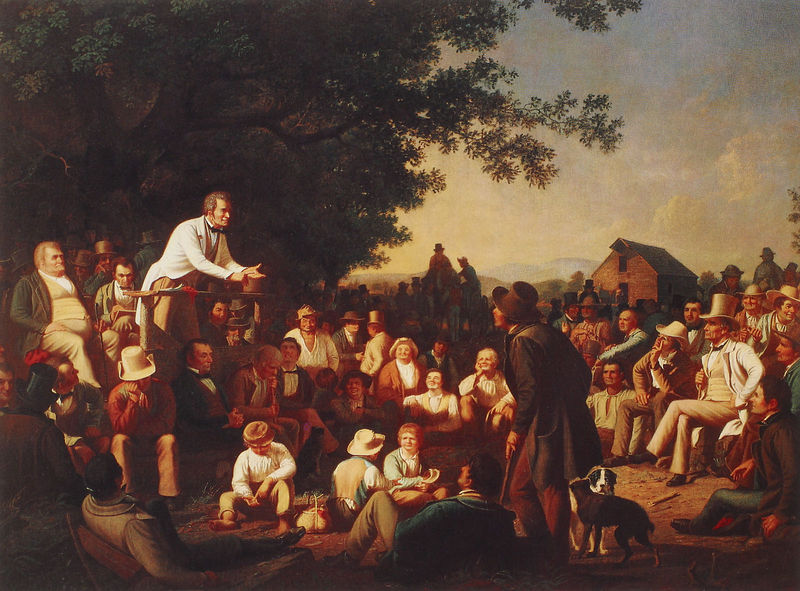
Titel: Stump Speaking
Künstler: George Caleb Bingham
Institution: St. Louis, Boatmen’s Bancshares, Inc.
Schlagwörter: baum, mann, frauen, landschaft, menschen, sitzen, stadt, hüte, männer, tisch, weiss, haus, hunde, park, versammlung, zylinder, gericht, natur, hütte, land, redner, england, kinder, rede, dorf, romantik, frack, menschenmenge, jagd, zuhörer, hollan, lager, rat, irland, rednerpult, versammlungl